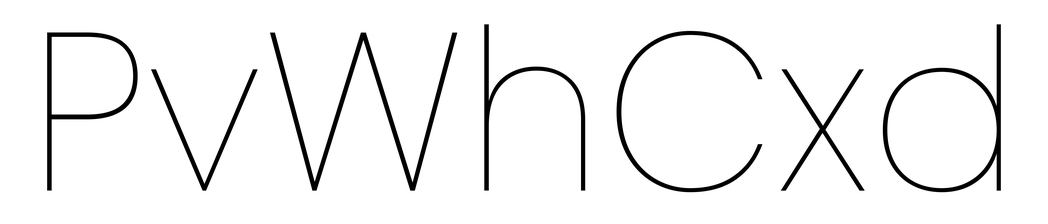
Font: Poppins-Thin